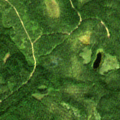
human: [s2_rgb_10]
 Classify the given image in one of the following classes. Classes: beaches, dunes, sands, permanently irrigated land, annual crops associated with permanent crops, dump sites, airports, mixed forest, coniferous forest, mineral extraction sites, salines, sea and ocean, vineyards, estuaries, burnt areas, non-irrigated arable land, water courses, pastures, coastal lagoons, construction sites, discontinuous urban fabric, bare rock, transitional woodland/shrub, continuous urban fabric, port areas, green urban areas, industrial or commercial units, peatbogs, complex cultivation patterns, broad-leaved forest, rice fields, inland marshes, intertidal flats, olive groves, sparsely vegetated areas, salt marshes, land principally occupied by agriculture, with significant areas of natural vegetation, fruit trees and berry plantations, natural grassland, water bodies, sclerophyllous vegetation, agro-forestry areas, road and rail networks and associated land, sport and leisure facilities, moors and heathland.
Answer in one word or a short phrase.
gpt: coniferous forest